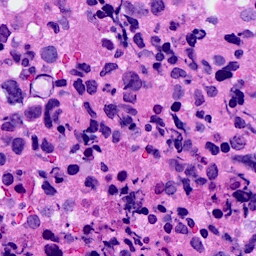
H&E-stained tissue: Breast